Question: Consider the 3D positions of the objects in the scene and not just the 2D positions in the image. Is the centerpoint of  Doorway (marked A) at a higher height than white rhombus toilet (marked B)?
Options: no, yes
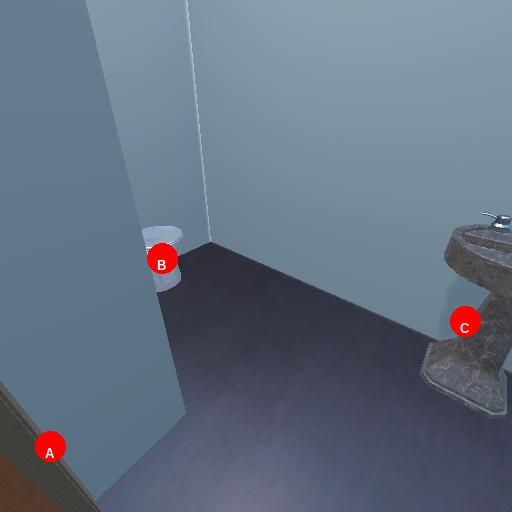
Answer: no